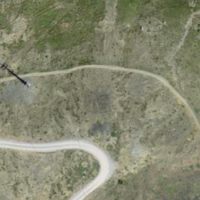
EUNIS habitat code: 31
Species observed at this site:
Doronicum grandiflorum